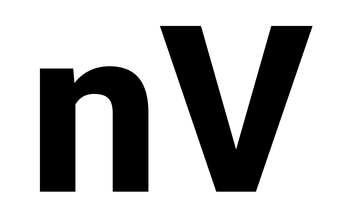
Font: Roboto_ExtraBold